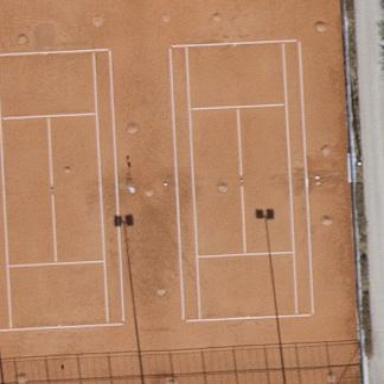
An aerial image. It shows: Tennis court on pitch designated for leisure land.